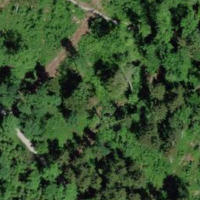
EUNIS habitat code: 41
Species observed at this site:
Certhia brachydactyla
Corvus corone
Cyanistes caeruleus
Turdus philomelos
Sturnus vulgaris
Troglodytes troglodytes
Chloris chloris
Fringilla coelebs
Sylvia atricapilla
Columba palumbus
Turdus merula
Phylloscopus collybita
Parus major
Erithacus rubecula
Milvus migrans
Dryocopus martius
Milvus milvus
Regulus regulus
Delichon urbicum